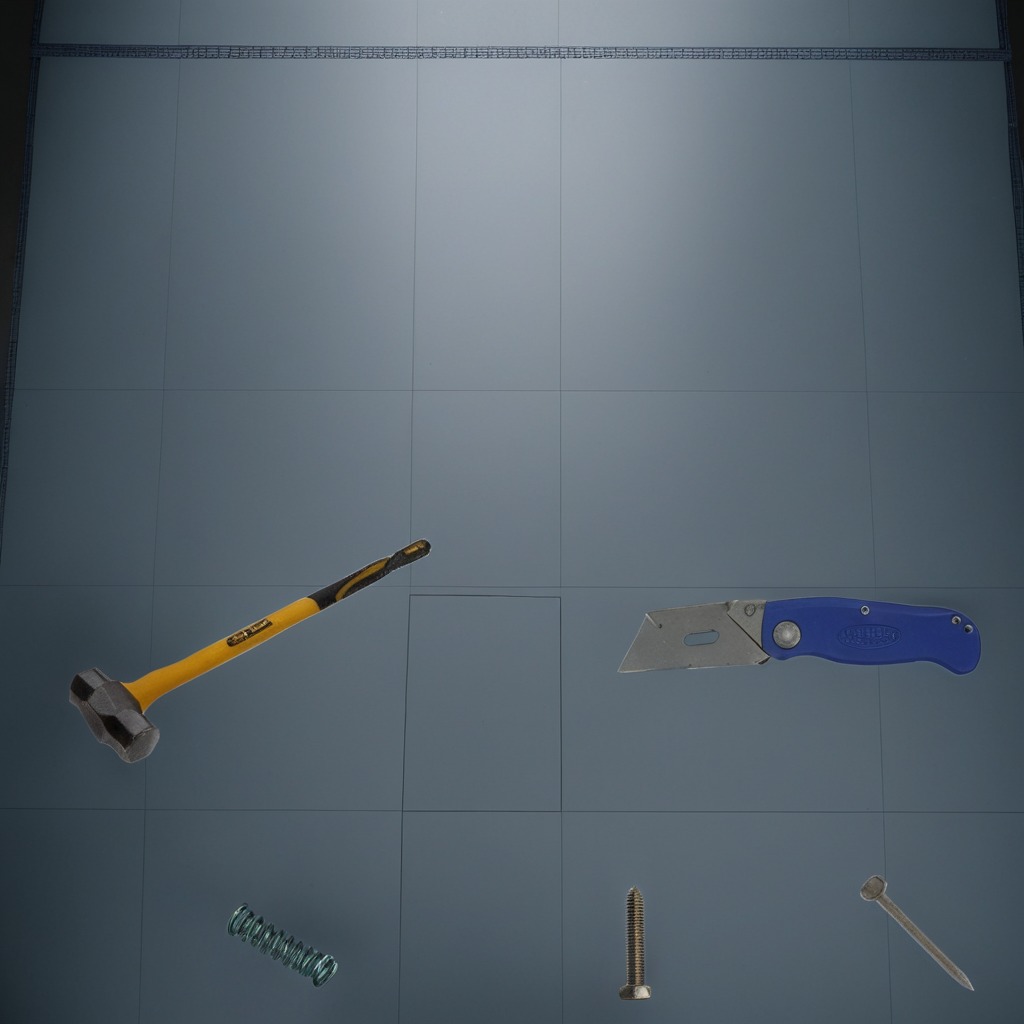
A hammer is lying on the toolbox surface.